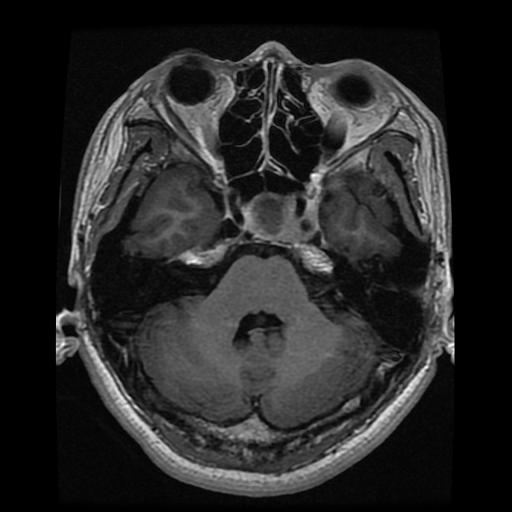
Label: pituitary